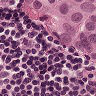
Metastatic tissue present: yes